Interaction volume radius: 5 \u00c5
Interaction volume height: 15 \u00c5
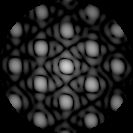
Disorder parameter: 0.1153